高一 · 立体几何学
如图, 长方体 $A B C D-A_{1} B_{1} C_{1} D_{1}$ 中, $A B=B C=4, B B_{1}=2 \sqrt{2}$, 点 $E, F, M$ 分别为 $C_{1} D_{1}, A_{1} D_{1}, B_{1} C_{1}$ 的中点, 过点 $M$ 的平面 $a$ 与平面 $A E F$ 平行, 且与长方体的面相交, 则交线围成的几何图形的面积为

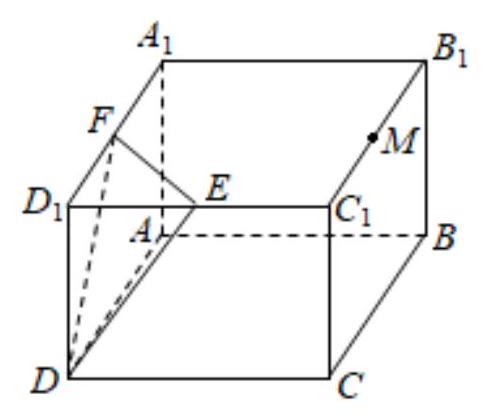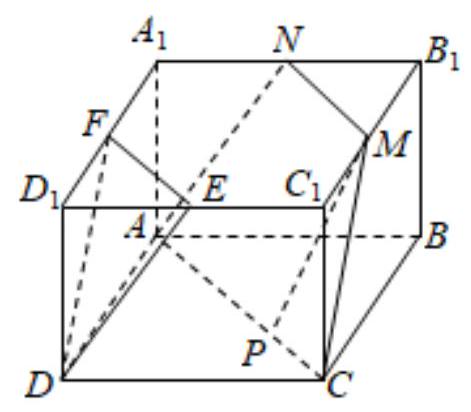
$6 \sqrt{5}$
B. $6 \sqrt{6}$
C. 12
D. 24
答案: A
解析: 【分析】

设 $N$ 为 $A_{1} B_{1}$ 的中点, 连结 $M N, A N 、 A C 、 C M$, 则四边形 $M N A C$ 为所作图形, 再求其面积可得答案.

【详解】

解: 设 $N$ 为 $A_{1} B_{1}$ 的中点, 连结 $M N, A N 、 A C 、 C M$, 则四边形 $M N A C$ 为所作图形.

由题意知 $M N / / A_{1} C_{1}$ (或 $/ / E F$ ), 四边形 $M N A C$ 为梯形,

且 $M N=\frac{1}{2} A C=2 \sqrt{2}$,

过 $M$ 作 $M P \perp A C$ 于点 $P$,

可得 $M C=\sqrt{8+4}=2 \sqrt{3}, P C=\frac{A C-M N}{2}=\sqrt{2}$,

得 $M P=\sqrt{M C^{2}-Q C^{2}}=\sqrt{10}$

$\therefore$ 梯形 $M N A C$ 的面积 $=\frac{1}{2} \times(2 \sqrt{2}+4 \sqrt{2}) \times \sqrt{10}=6 \sqrt{5}$,

故选: A.

【点睛】

本题主要考查面面平行的判定与性质及梯形面积的计算, 属于基础题型.